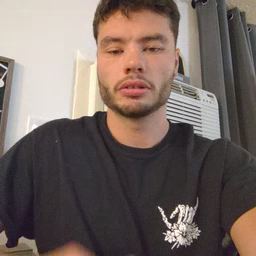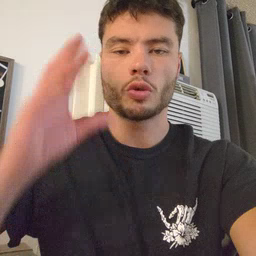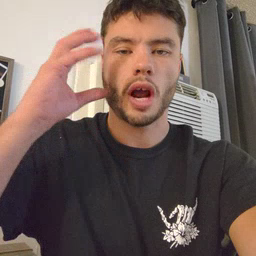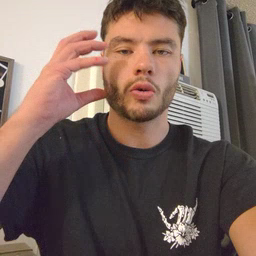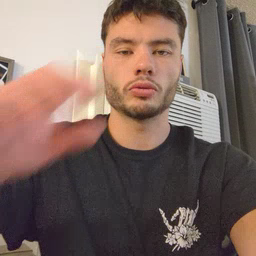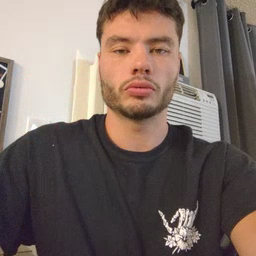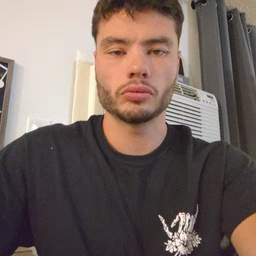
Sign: radio